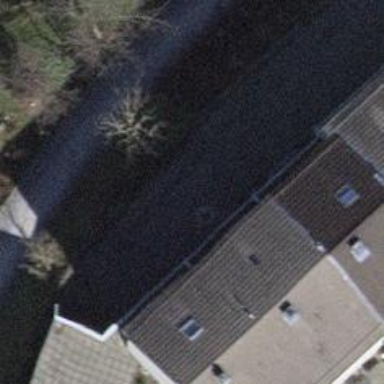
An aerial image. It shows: Alleyway designated as service road.